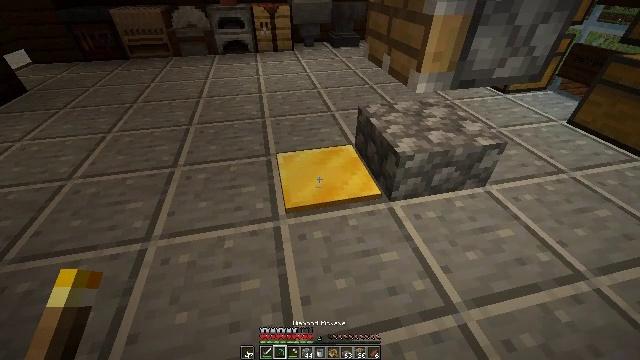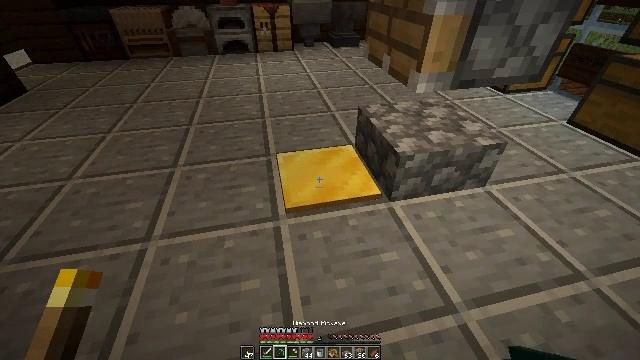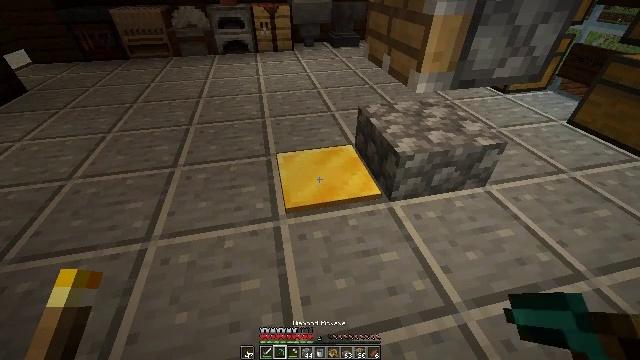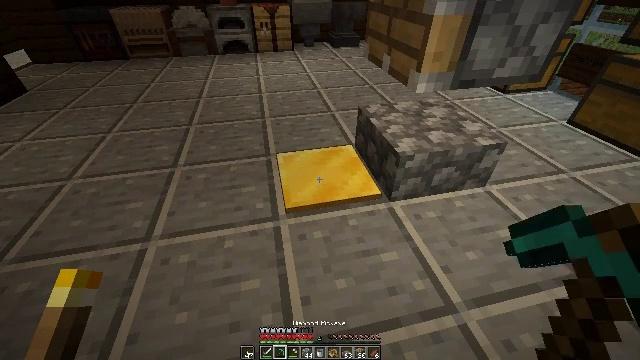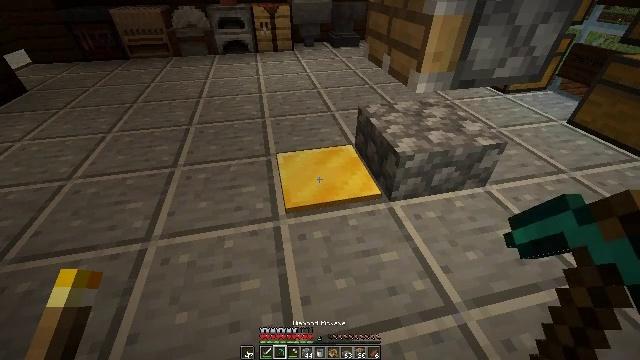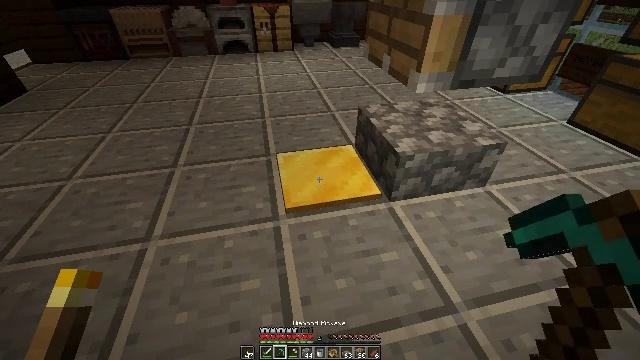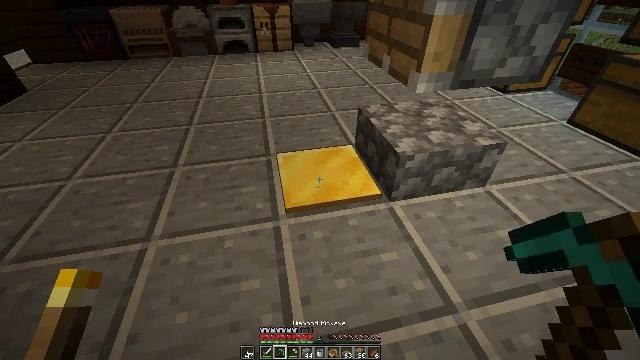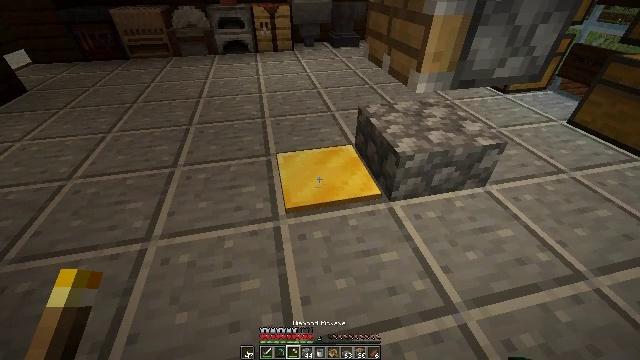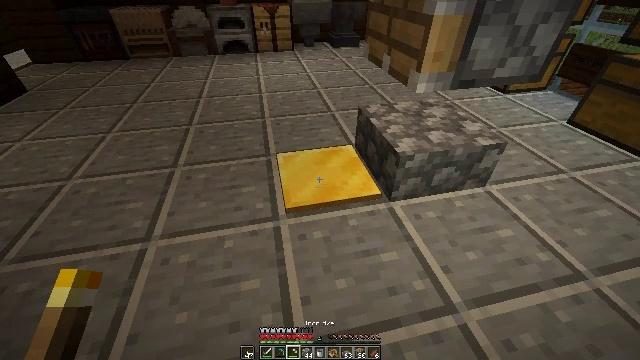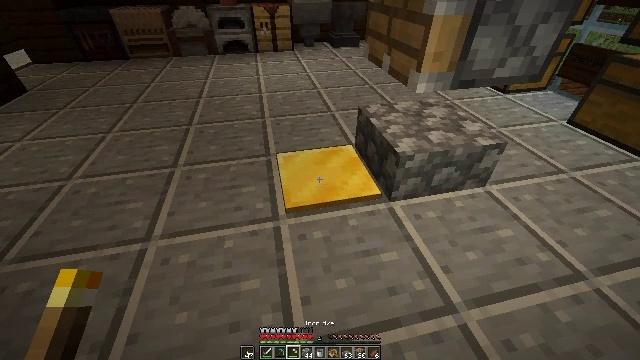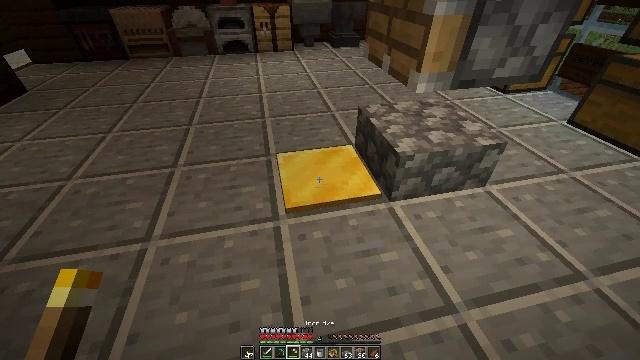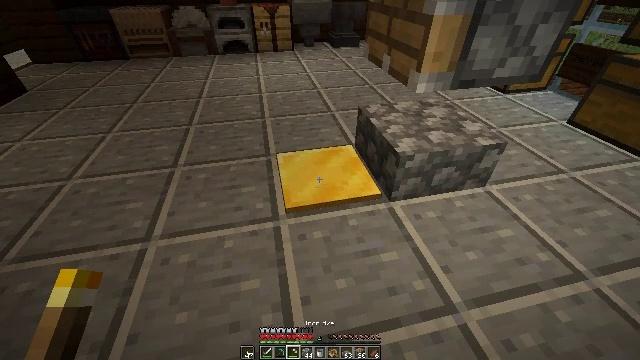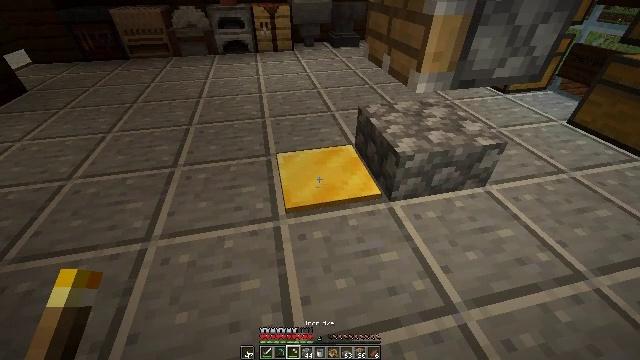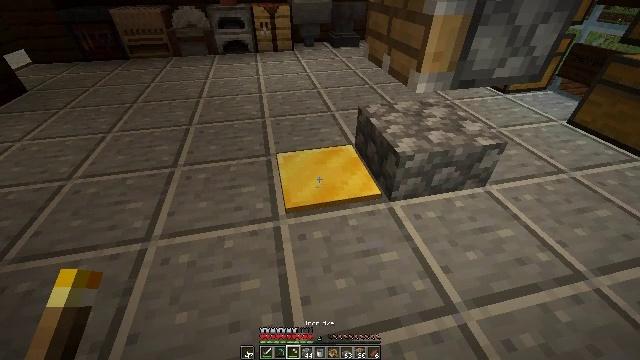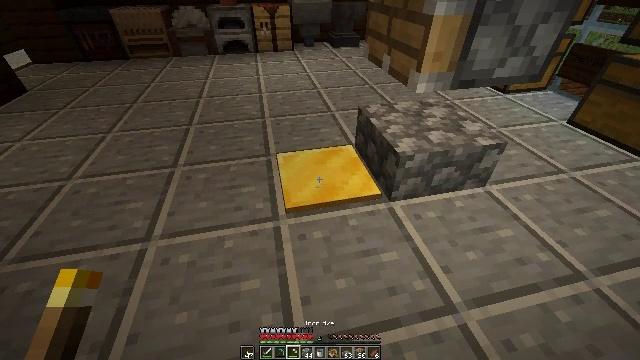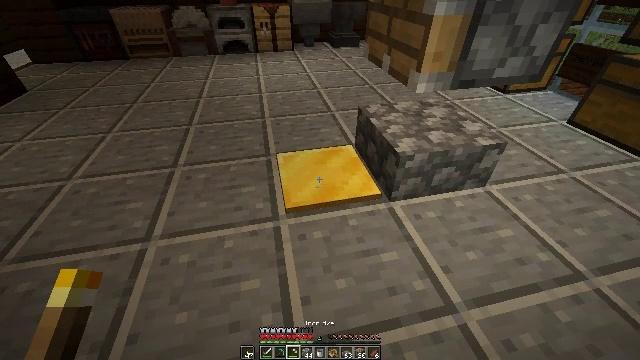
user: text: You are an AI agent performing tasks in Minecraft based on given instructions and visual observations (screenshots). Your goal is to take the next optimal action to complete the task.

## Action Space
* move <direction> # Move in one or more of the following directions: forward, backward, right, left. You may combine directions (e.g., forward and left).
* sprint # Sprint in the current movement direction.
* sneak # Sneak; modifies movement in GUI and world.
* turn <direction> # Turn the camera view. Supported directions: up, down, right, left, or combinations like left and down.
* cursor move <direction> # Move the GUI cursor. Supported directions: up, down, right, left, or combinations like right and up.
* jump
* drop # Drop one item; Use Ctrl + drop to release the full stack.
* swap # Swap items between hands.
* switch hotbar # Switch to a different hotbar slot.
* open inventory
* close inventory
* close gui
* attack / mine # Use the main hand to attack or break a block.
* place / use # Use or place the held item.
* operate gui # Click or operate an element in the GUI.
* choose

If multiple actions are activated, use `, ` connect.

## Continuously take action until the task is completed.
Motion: motion action
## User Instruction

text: mine block light weighted pressure plate
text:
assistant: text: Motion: switch to hotbar 2
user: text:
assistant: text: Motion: no_op
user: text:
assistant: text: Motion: no_op
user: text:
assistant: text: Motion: no_op
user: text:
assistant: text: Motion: no_op
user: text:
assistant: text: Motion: no_op
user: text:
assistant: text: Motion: switch to hotbar 3
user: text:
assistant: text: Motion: switch to hotbar 3
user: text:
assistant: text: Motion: switch to hotbar 3
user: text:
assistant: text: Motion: switch to hotbar 3
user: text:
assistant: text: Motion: no_op
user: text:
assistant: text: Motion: no_op
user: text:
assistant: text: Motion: no_op
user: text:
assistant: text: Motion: no_op
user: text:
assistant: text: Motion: no_op
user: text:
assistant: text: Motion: no_op
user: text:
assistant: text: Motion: no_op
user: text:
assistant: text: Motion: no_op
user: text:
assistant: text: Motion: no_op
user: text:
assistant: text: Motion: no_op
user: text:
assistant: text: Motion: no_op
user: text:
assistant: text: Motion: no_op
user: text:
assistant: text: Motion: switch to hotbar 2
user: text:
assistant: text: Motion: switch to hotbar 2
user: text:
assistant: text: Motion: switch to hotbar 2
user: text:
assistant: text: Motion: switch to hotbar 2
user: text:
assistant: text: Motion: attack / mine, switch to hotbar 2
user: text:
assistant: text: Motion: attack / mine
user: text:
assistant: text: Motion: attack / mine
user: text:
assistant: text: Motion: attack / mine